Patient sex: F
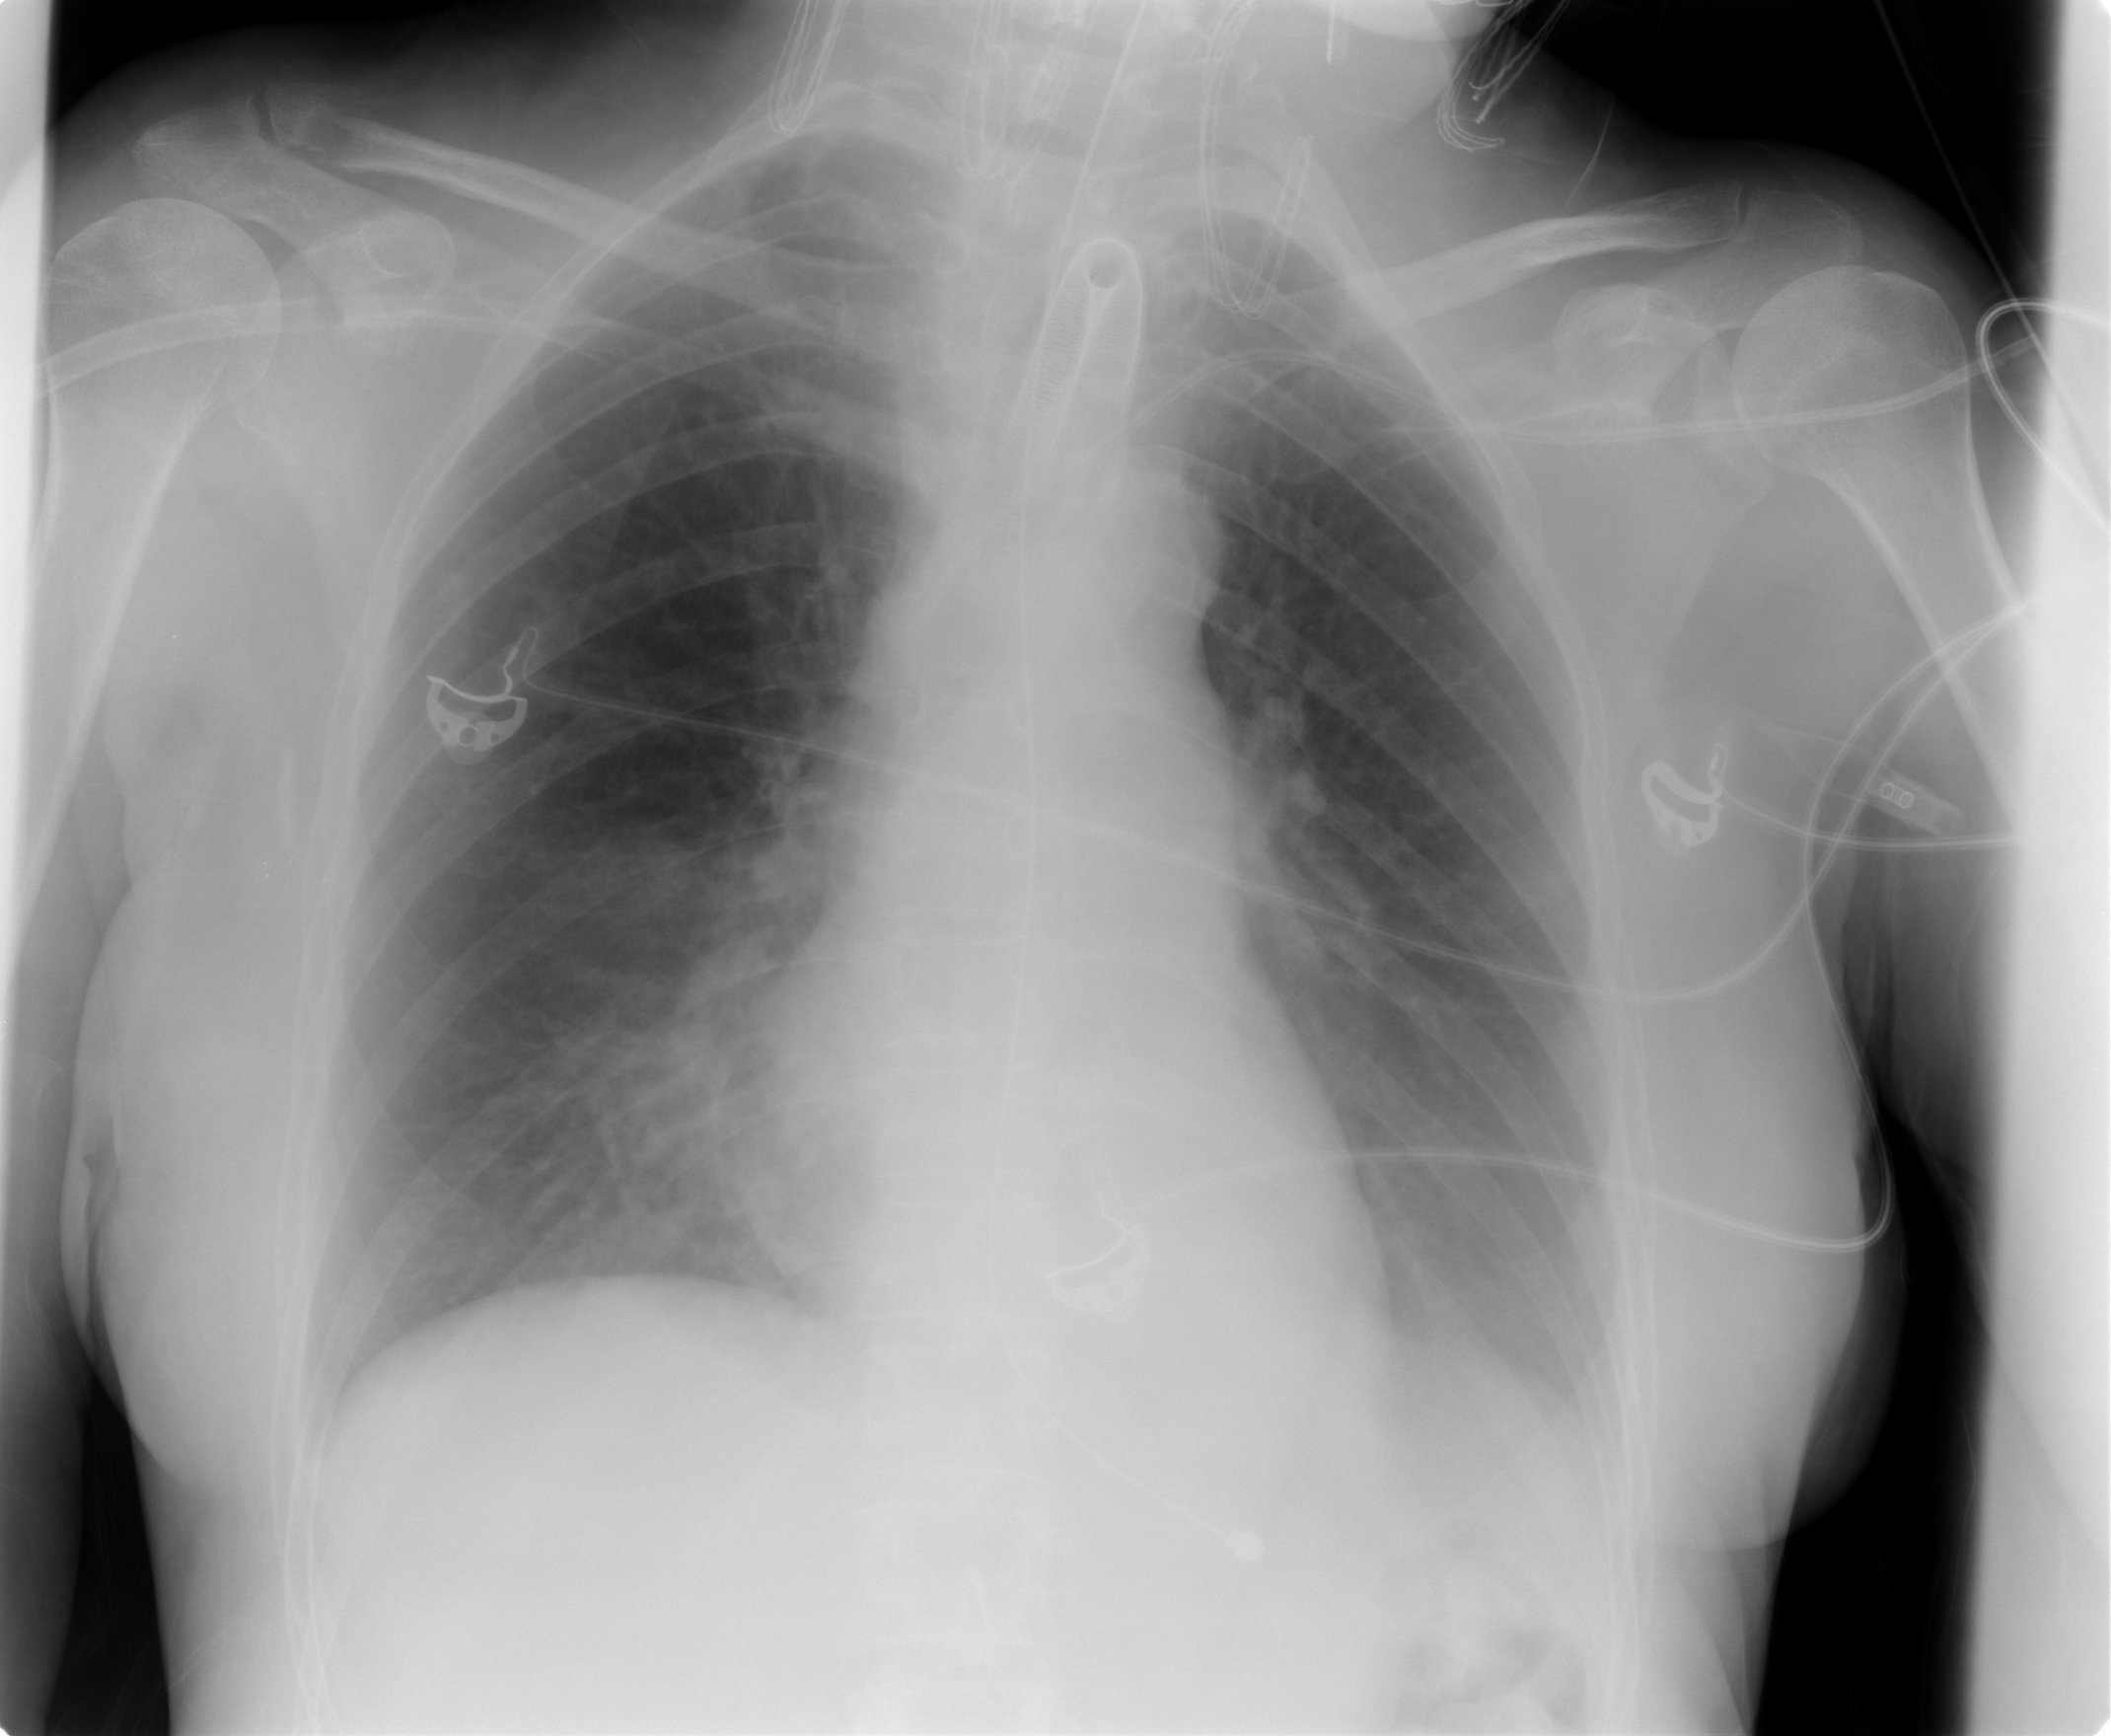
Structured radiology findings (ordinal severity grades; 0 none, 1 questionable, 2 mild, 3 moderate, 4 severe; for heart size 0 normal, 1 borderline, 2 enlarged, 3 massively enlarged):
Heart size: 0
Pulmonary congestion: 0
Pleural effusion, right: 0
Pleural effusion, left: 2
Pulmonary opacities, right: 2
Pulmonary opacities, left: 0
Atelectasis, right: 0
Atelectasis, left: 2